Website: lowes
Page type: payment
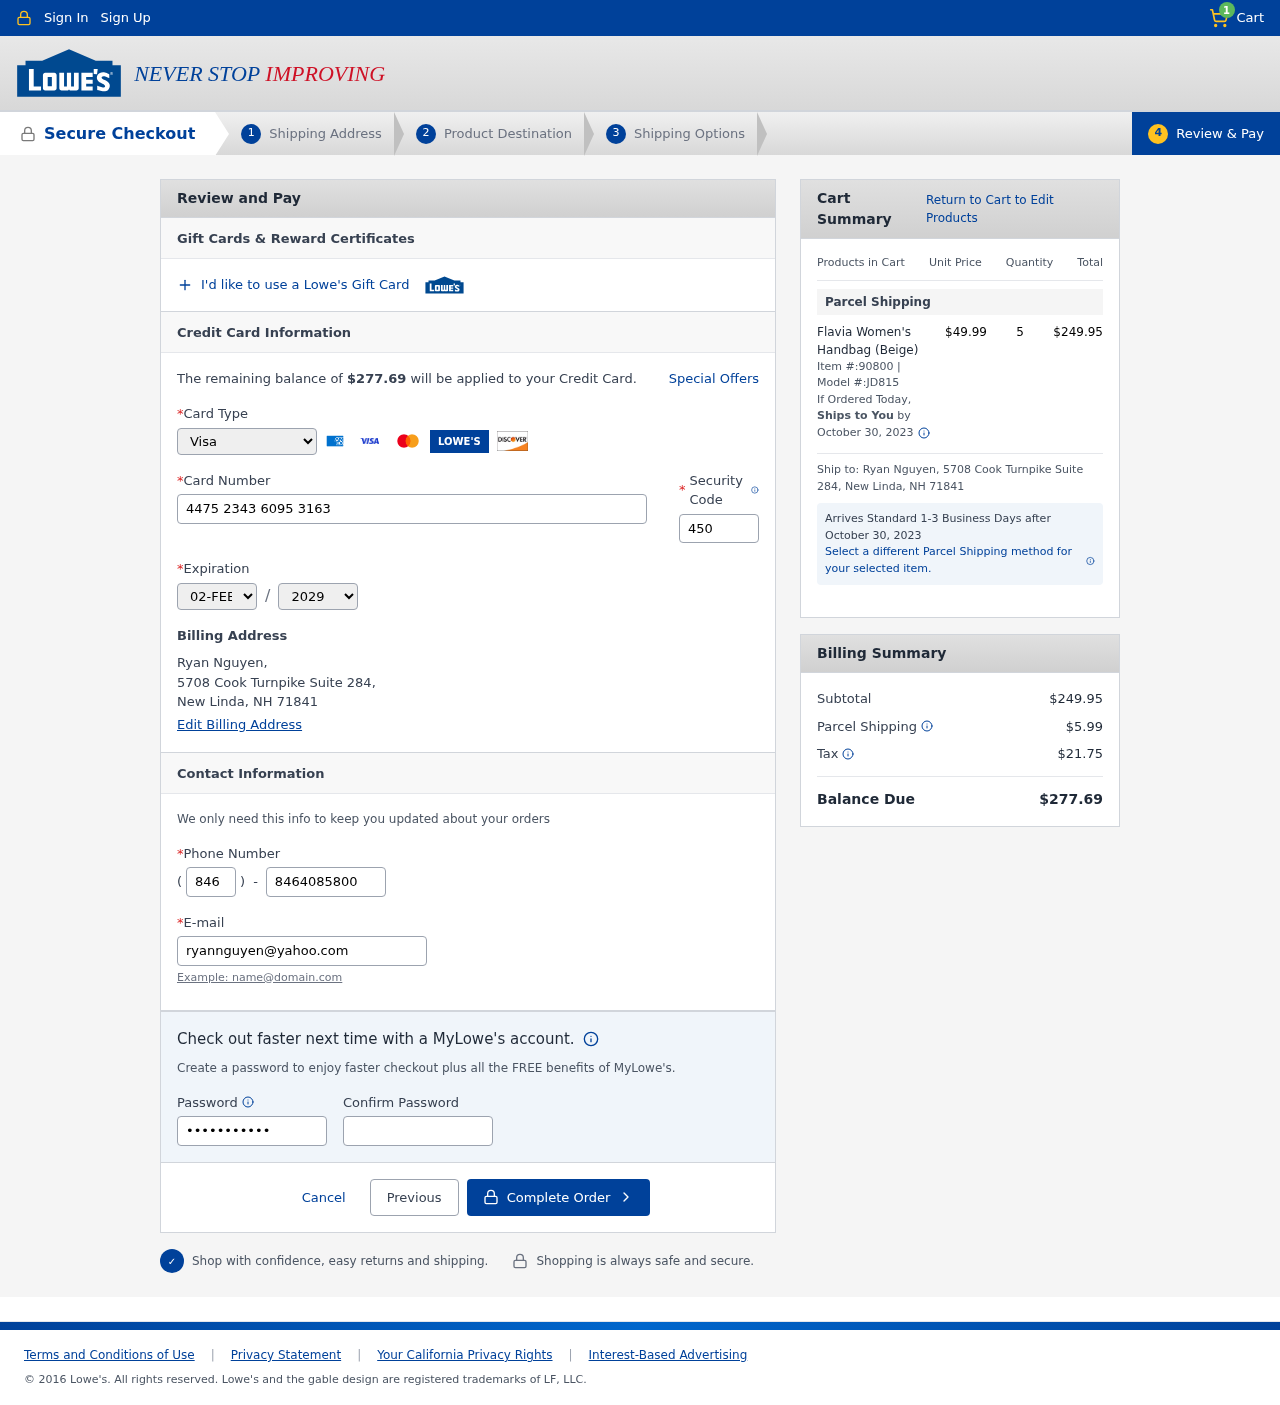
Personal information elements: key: PII_CARD_CVV
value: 450
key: PII_CARD_EXPIRY_MONTH
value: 02
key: PII_CARD_EXPIRY_YEAR
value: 29
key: PII_CARD_NUMBER
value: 4475 2343 6095 3163
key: PII_CARD_TYPE
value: Visa
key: PII_CITY_STATE_ZIP
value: New Linda, NH 71841
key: PII_EMAIL
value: ryannguyen@yahoo.com
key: PII_FULLNAME
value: Ryan Nguyen,
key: PII_PHONE
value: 8464085800
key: PII_PHONE_AREA
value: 846
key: PII_STREET
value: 5708 Cook Turnpike Suite 284
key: PII_STREET
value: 5708 Cook Turnpike Suite 284,
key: PII_FULLNAME2
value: Ryan Nguyen
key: PII_CITY
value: New Linda
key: PII_STATE_ABBR
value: NH
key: PII_POSTCODE
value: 71841
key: PII_POSTCODE_FULL
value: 71841
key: PII_CITY_STATE
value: New Linda, NH
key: PII_POSTCODE_NUMERIC
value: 71841
Product elements: key: PRODUCT1_NAME
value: Flavia Women's Handbag (Beige)
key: PRODUCT1_PRICE
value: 49.99
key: PRODUCT1_QUANTITY
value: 5
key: PRODUCT1_ITEM
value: Item #:90800
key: PRODUCT1_MODEL
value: Model #:JD815
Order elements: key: ORDER_NUM_ITEMS
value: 1
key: ORDER_TOTAL
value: $277.69
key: ORDER_SHIPPING_DATE
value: October 30, 2023
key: ORDER_SUBTOTAL
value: $249.95
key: ORDER_SHIPPING_DATE2
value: October 30, 2023
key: ORDER_SHIPPING_COST
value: $5.99
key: ORDER_TAX
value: $21.75